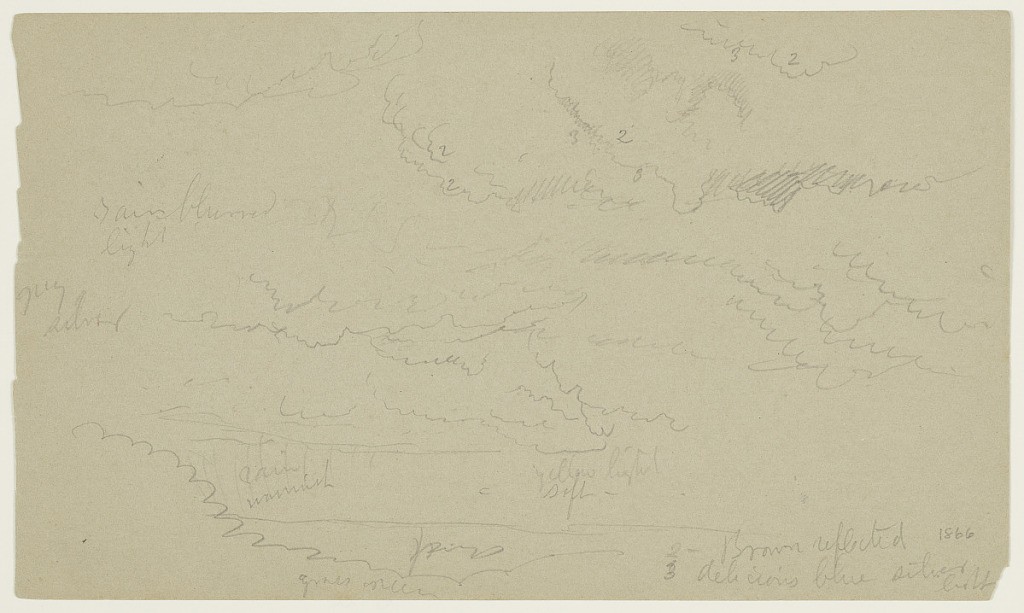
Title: Sketch of Rain Clouds
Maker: Frederic Edwin Church, American, 1826–1900
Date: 1860–68
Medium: Graphite on gray-green wove paper
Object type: Drawing
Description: Atmosphere sketch showing a loosely rendered view of rain clouds, possibly near Hudson, New York. Comprising most the composition from center left to upper right, a tumultuous mix of dark and billowing rain clouds fill the sky and release light, streaky showers at lower left and center left. Along the lower margin, a nearby treetop is loosely rendered, while the surface of a river is possibly visible beyond.